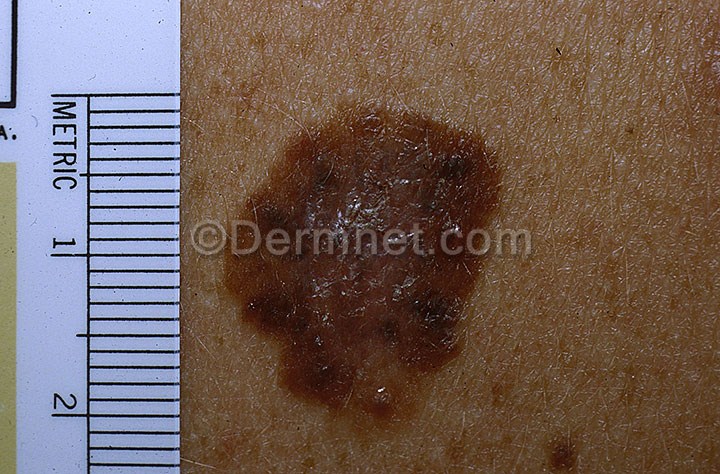
Disease: Melanoma Skin Cancer Nevi and Moles